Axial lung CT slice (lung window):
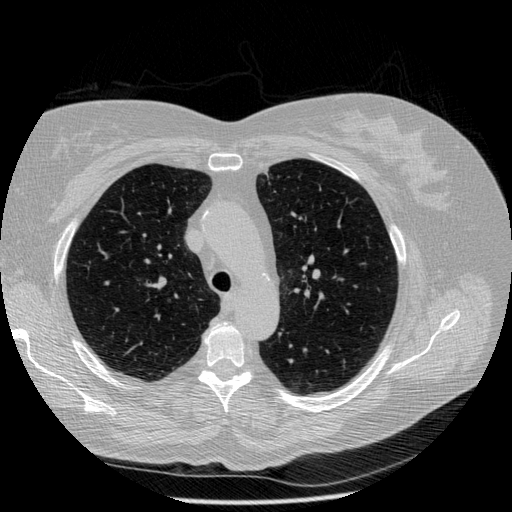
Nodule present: no